Question: I am writing an assembly program on the LC3 machine.
My assembly program is an LC3 program that multiplies R2 and R3 and stores the result in R1.
Here is my source code(with comments)
'''
;Sets pc to this address at start of program
.ORIG x3000
;R1 will store the result lets clear it(ANd with 0)
AND R1,R1,x0
;R2 will be multiplied by R3, let's clear both of them
AND R2,R2,x0
AND R3,R3,x0
;Test case 4 * 3 = 12;
ADD R2,R2,4
ADD R3,R3,3
;Add to increment zone
LOOP Add R1,R1,R2;
;Decrement the counter, in this case the 3 or R3
ADD R3,R3,x-1
BrP LOOP
HALT
.END
'''
My test case is multiplying 4 * 3. The result should be 12 and that should be stored in R1. However when I run this program in my LC3 simulator, this is what i get for the output
R3 holds the correct value at the end but R1 holds -1.... Does anyone see an issue with my code? I made sure to clear R1 at the beginning and to keep adding R3 to R1 and storing the result to R1 while the counter, R3, or 3 in this case is greater than zero.
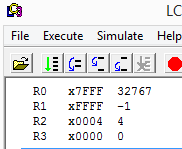
Answer: 'HALT' is just a "pseudo-instruction" for a TRAP instruction used to halt the machine.
You could write:
'''
TRAP x25 ;HALT the machine
'''
But in this way you need to remember the position in the TRAP vector, in this case 'x25'. So is better to just use 'HALT' instead.
Others common TRAPs also have pseduo-instructions: 'IN', 'OUT', etc.
I asume you want to store your results somewhere. You could do something like:
'''
;Sets pc to this address at start of program
.ORIG x3000
;R1 will store the result lets clear it(ANd with 0)
AND R1,R1,x0
;R2 will be multiplied by R3, let's clear both of them
AND R2,R2,x0
AND R3,R3,x0
;Test case 4 * 3 = 12;
ADD R2,R2,4
ADD R3,R3,3
;Add to increment zone
LOOP Add R1,R1,R2;
;Decrement the counter, in this case the 3 or R3
ADD R3,R3,x-1
BrP LOOP
ST R1, Result ;STORE R1 at Result
HALT
Result .FILL x0000 ;this will be x000C=12h after execution
.END
'''
About you last question (in comments):
> If HALT stops my program, how will Reslt .FILL x0000 directive run
then?
This is more a question about how assemblers works.
The answer is because: !=
Directives are considered at Assembly Time.
In fact, Assembly Time is composed in two passes:
1. Resolve symbols creating a symbol table
2. Convert instructions to "truly executable/machine code" using the symbol table.
This is a very common way to implement assemblers, and the LC3 assembler is not the exception.